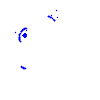
Particle: electron